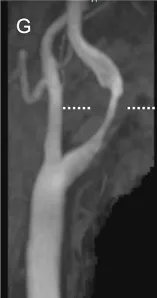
Magnetic resonance imaging (MRI) and angiography findings. (G) Neck MRA showing the left ICA stenosis.
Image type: radiology (mri)